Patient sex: F
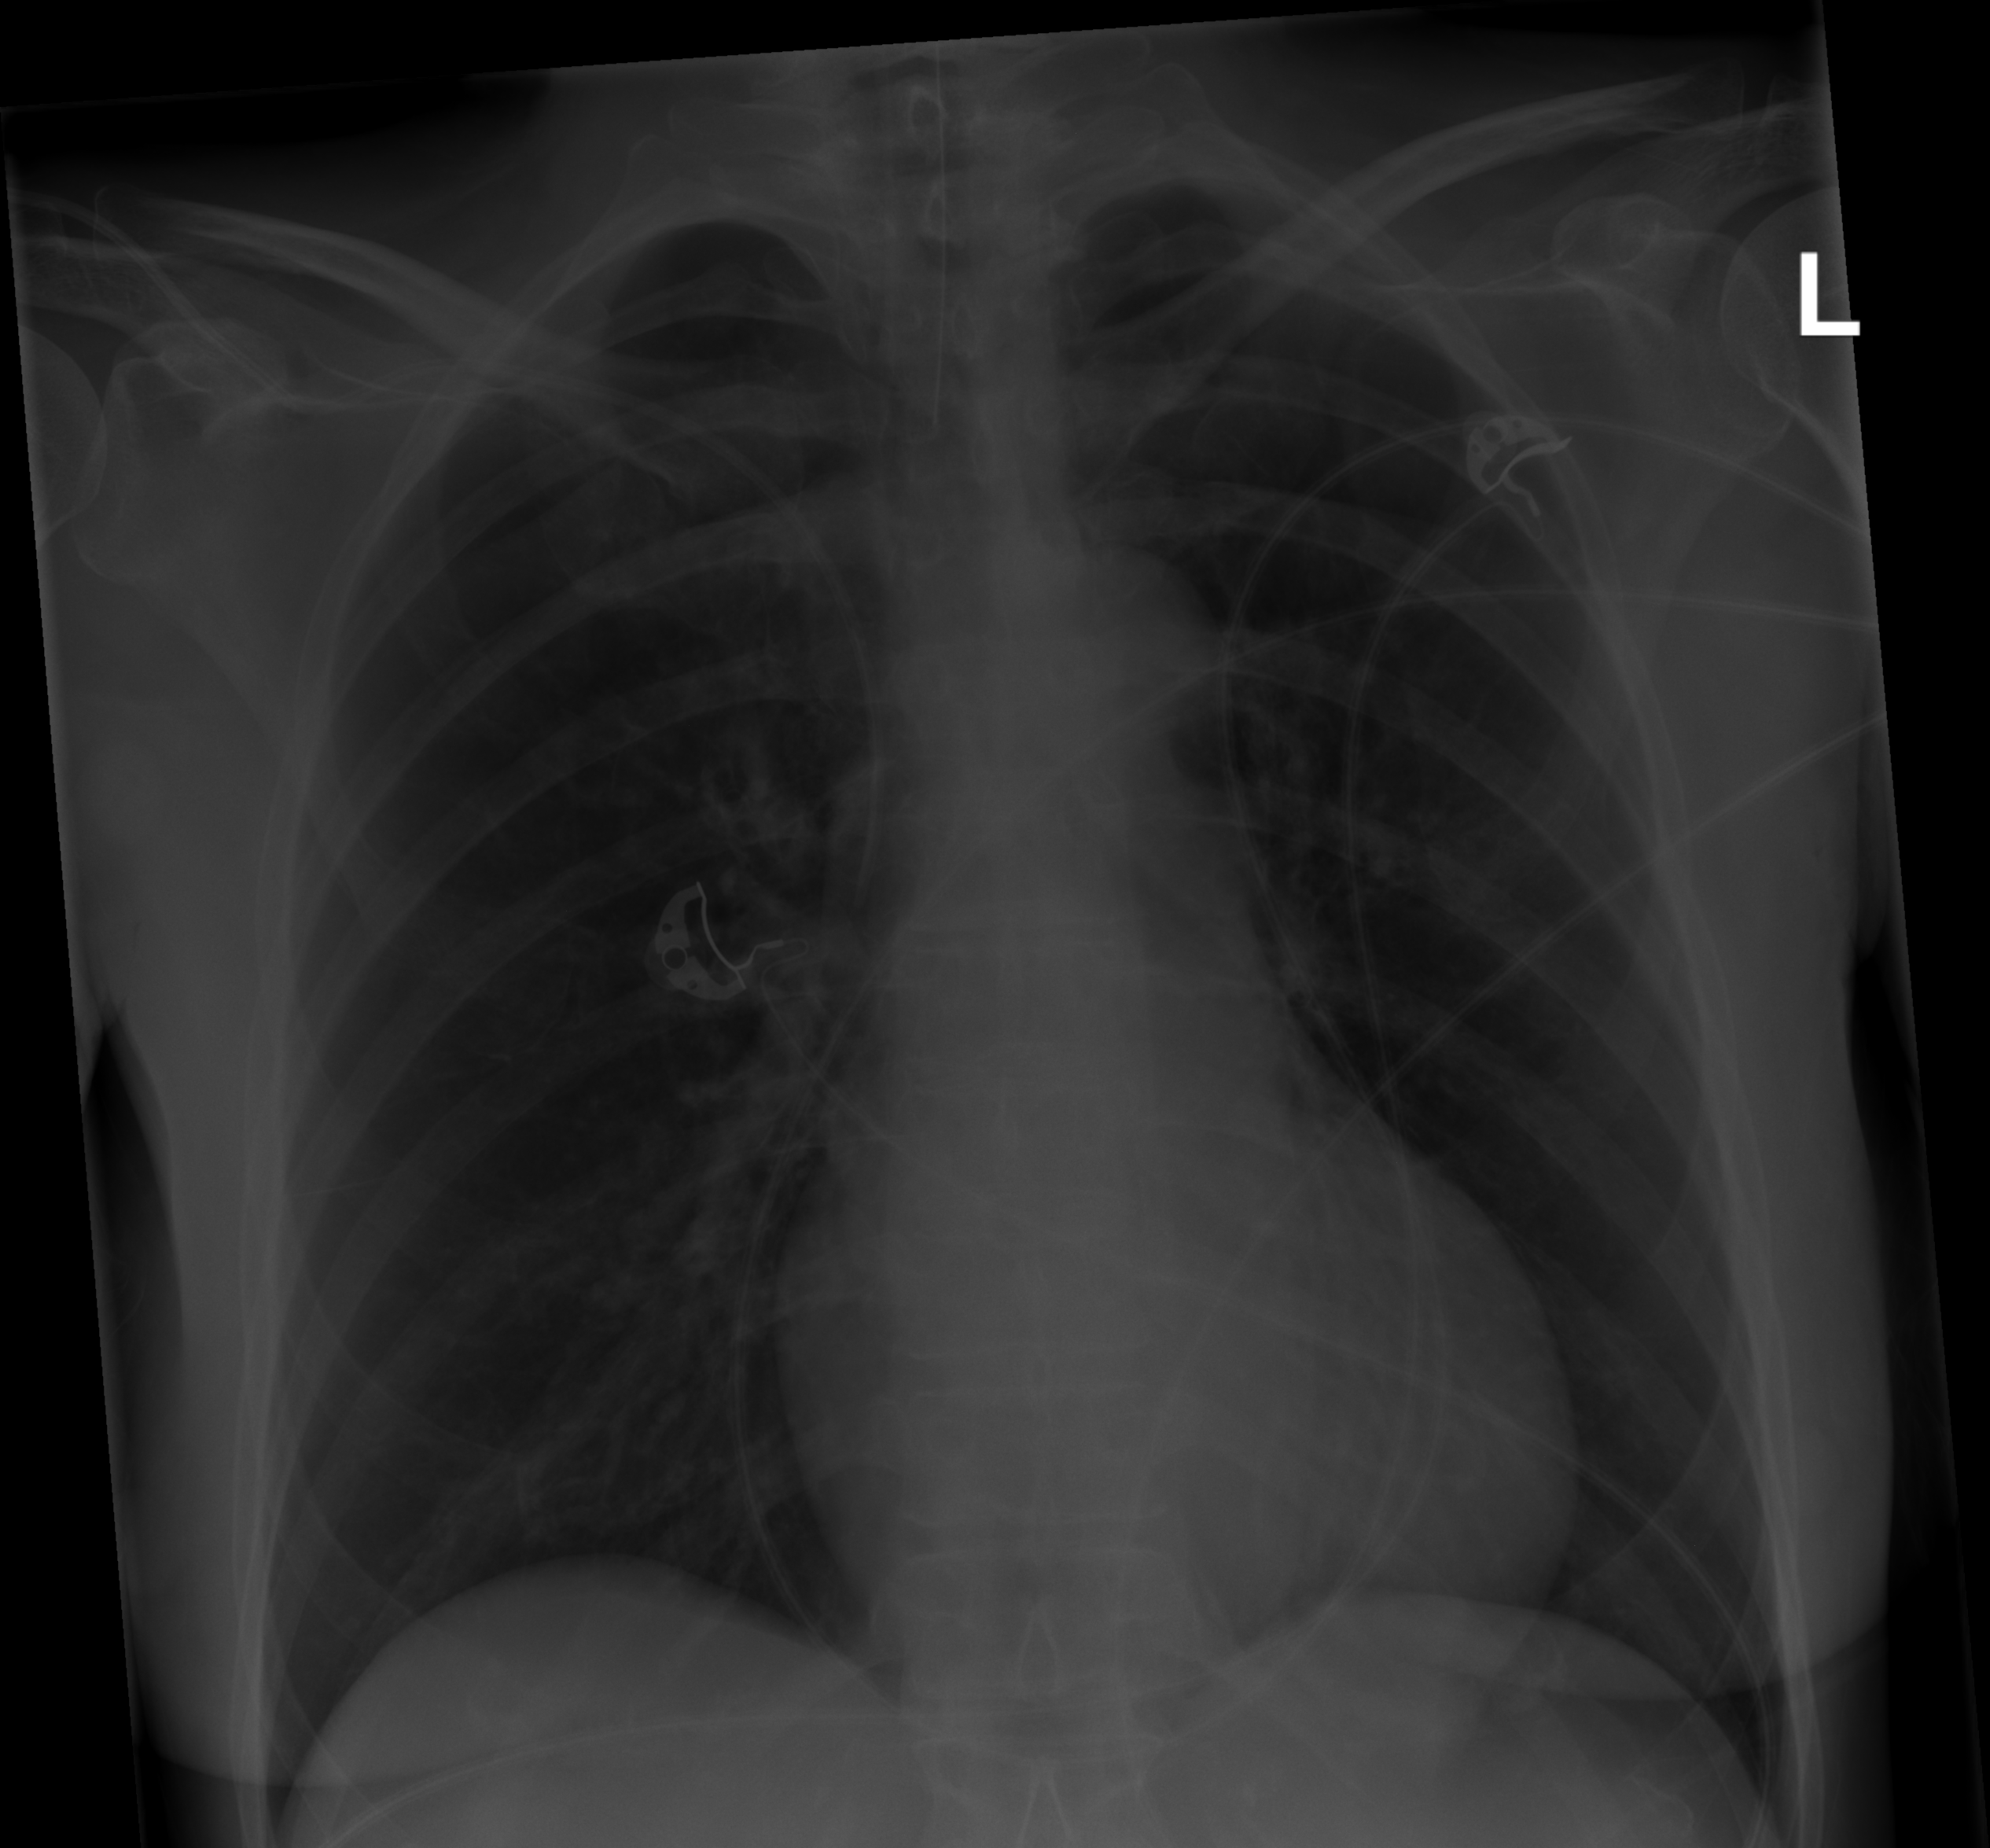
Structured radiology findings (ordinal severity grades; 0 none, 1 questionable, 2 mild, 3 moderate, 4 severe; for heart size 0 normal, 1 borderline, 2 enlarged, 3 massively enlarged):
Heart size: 0
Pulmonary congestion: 0
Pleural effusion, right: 0
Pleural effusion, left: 0
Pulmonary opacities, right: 0
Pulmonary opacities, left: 0
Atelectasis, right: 1
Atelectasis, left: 0